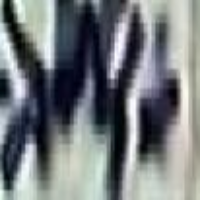
Label: metaphase